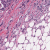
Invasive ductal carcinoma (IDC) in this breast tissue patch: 1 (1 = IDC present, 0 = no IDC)